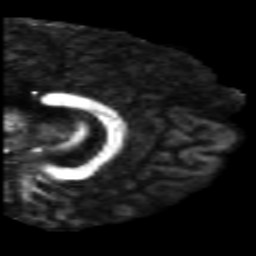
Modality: FA
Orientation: sagittal
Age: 46
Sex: male
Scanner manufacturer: siemens
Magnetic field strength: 3 T
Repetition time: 5.5 s
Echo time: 0.101 s